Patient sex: F
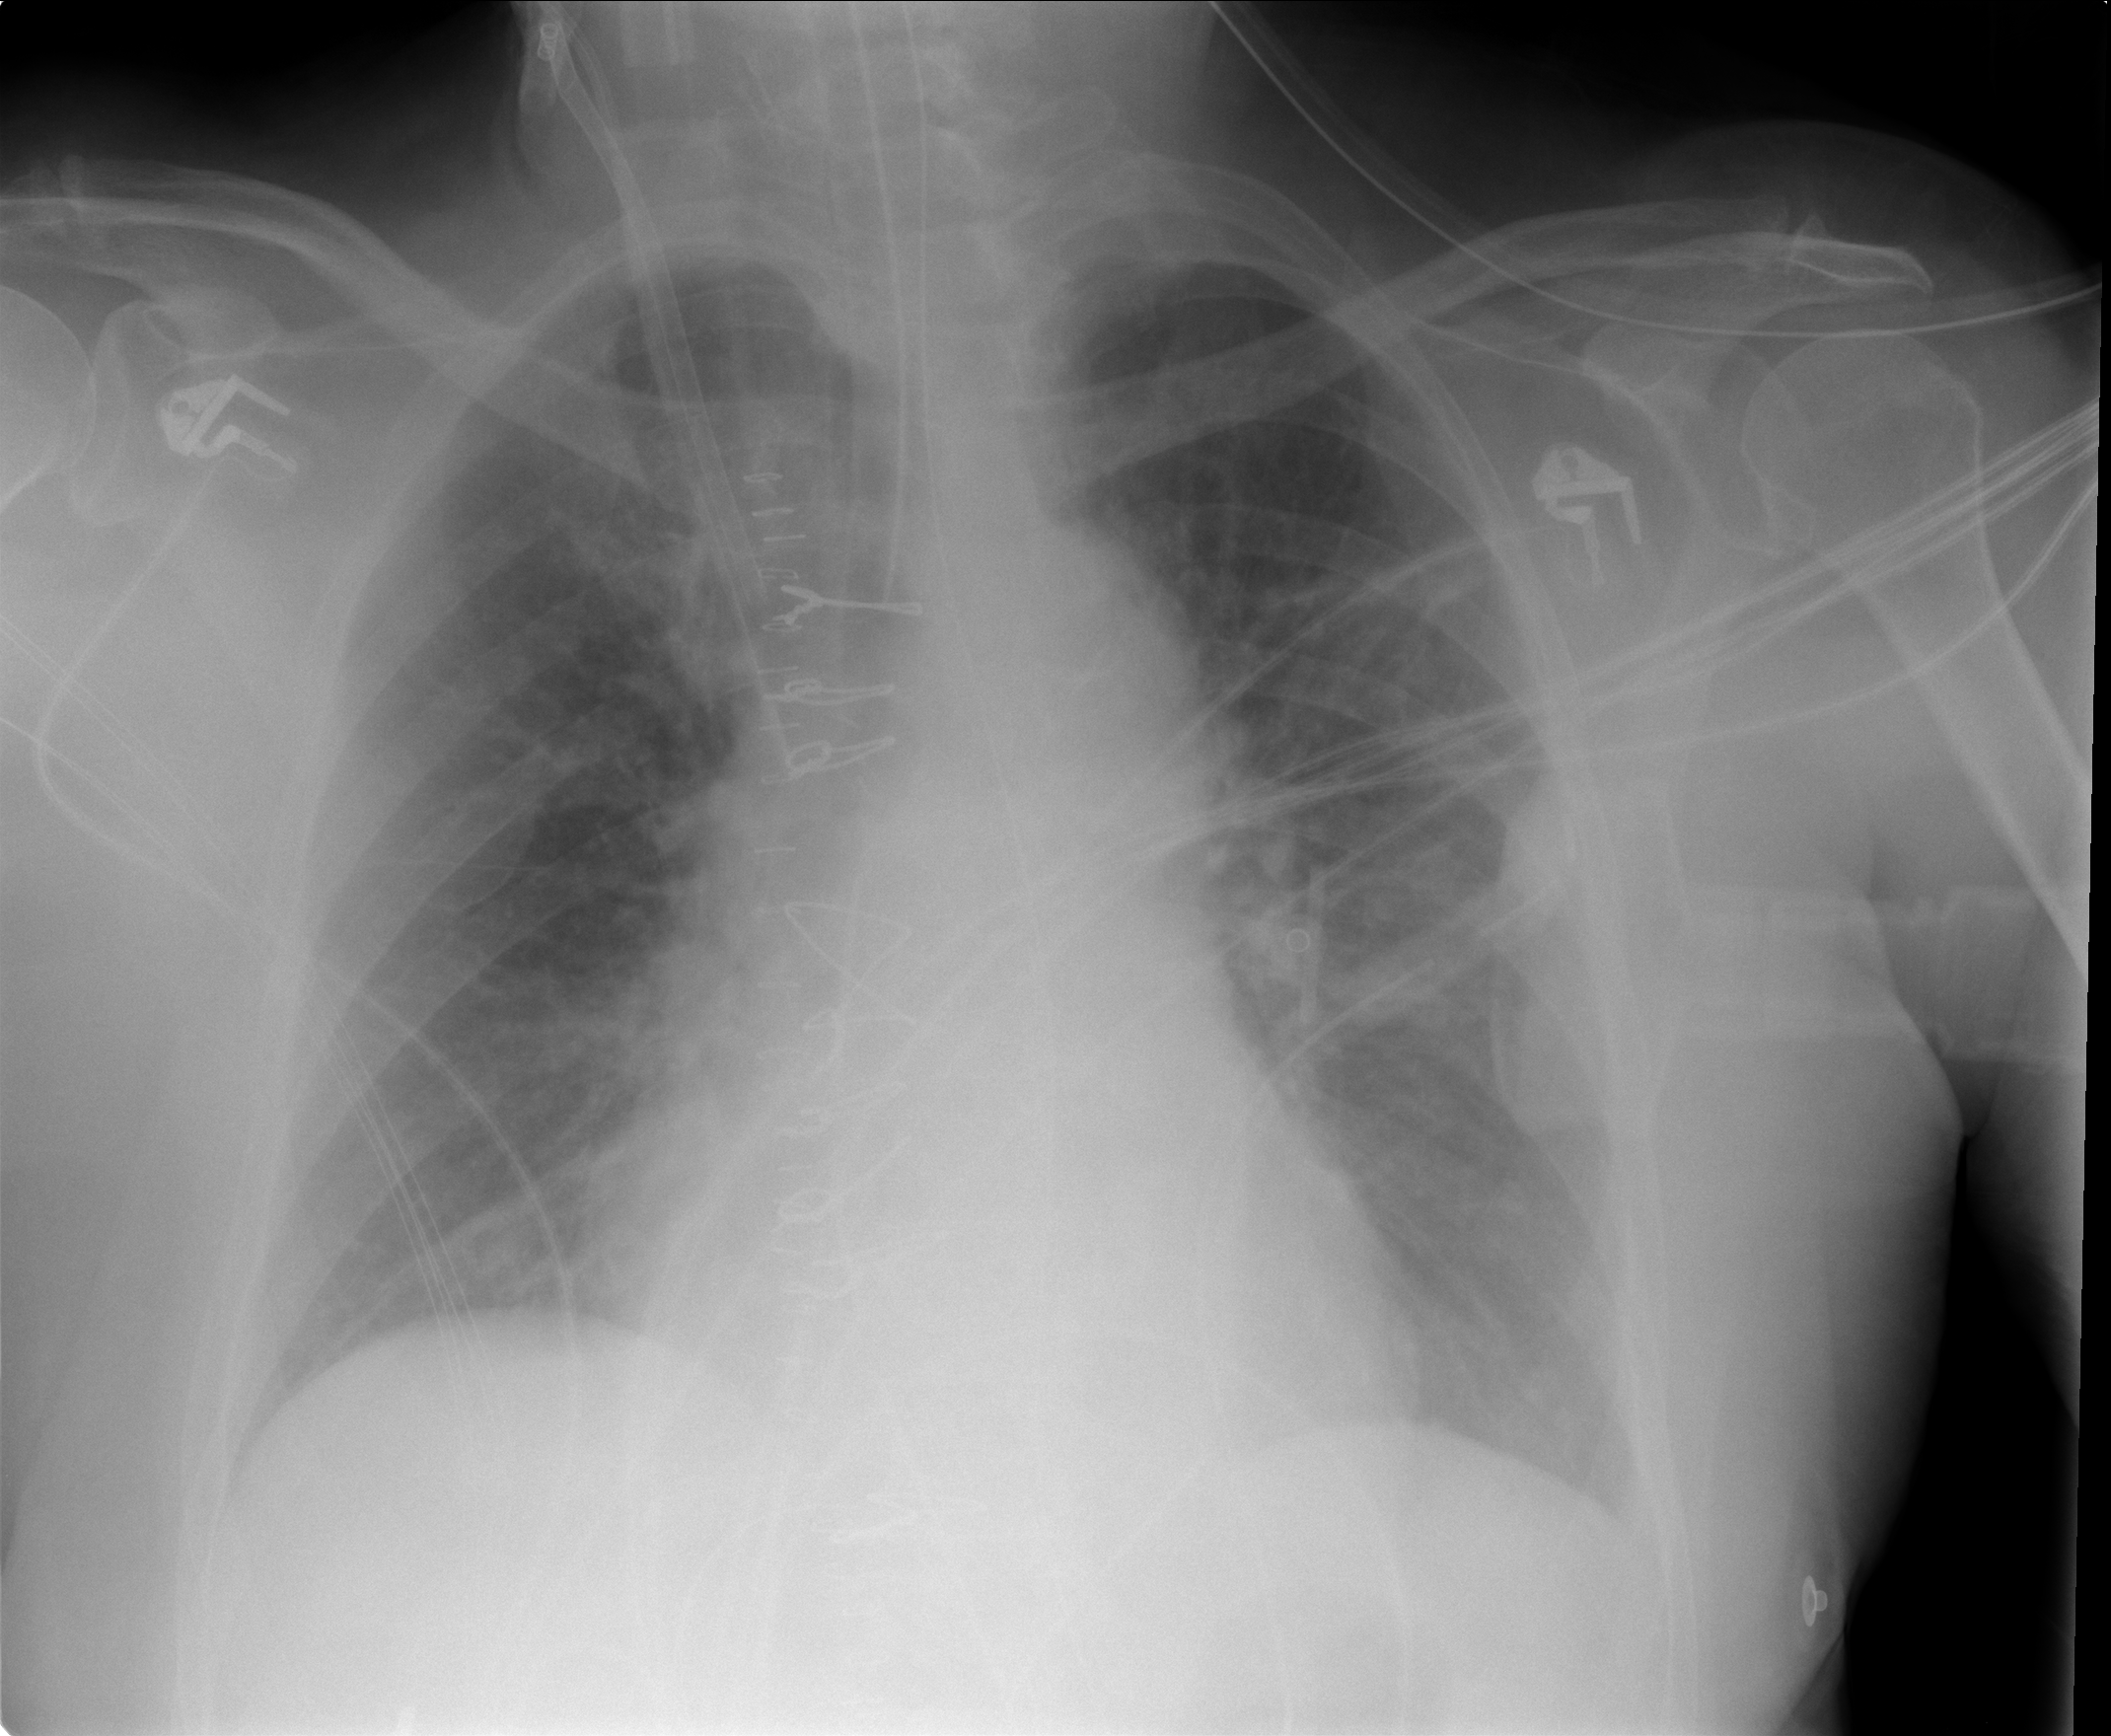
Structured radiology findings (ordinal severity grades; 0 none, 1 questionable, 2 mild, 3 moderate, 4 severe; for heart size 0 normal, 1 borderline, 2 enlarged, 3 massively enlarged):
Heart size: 2
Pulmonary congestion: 2
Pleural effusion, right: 1
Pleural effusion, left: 1
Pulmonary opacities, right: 1
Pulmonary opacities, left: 1
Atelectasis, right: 2
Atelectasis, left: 2